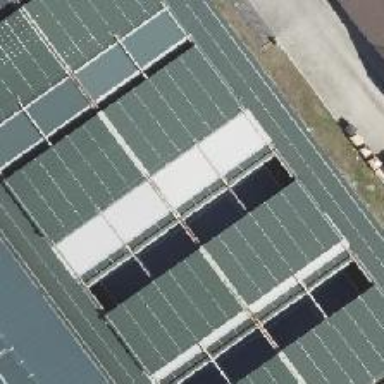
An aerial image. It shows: Building at sports center dedicated to tennis.